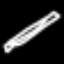
Label: pencil